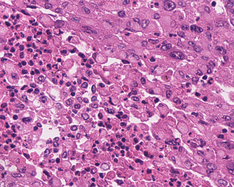
Tumor epithelial tissue: yes
Tumor-associated stroma tissue: no
Normal tissue: no